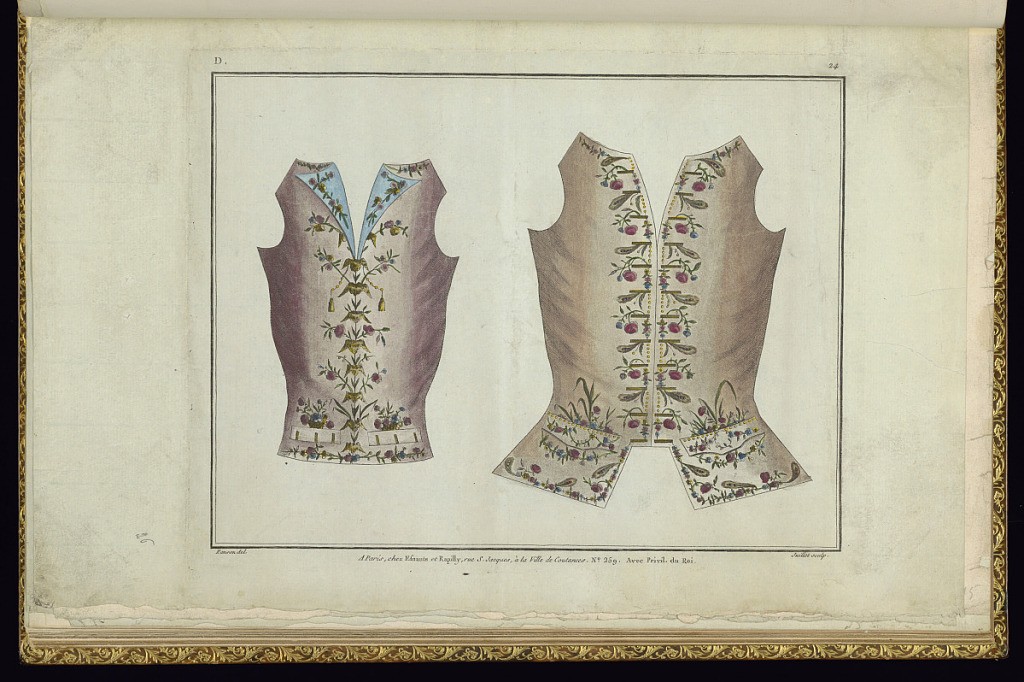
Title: Two Waistcoat Designs
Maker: Pierre Ranson, French, 1736–1786
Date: late 18th century
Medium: Etching and engraving on paper, hand-colored in watercolor
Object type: Print
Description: Designs for two embroidered men's waistcoats decorated with floral (flowers) and feather motifs. The design to the right has front skirts and both have pockets. The plate is titled, numbered, and signed. The plate is hand-colored in green, red, yellow, and blue watercolors.